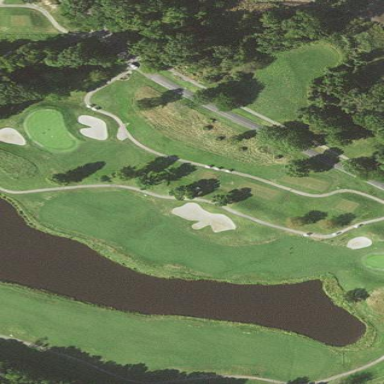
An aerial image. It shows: Scenic view of water hazard on golf course. The natural water feature adds beauty to the landscape.